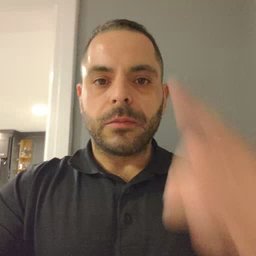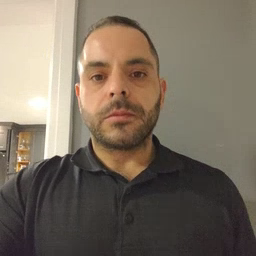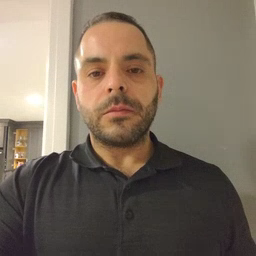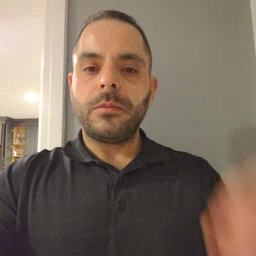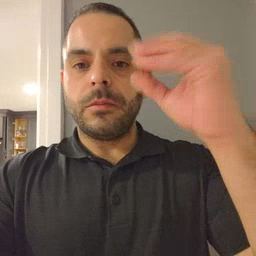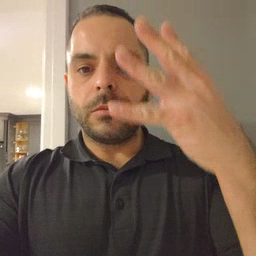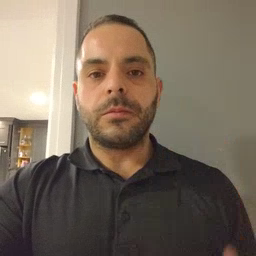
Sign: sun